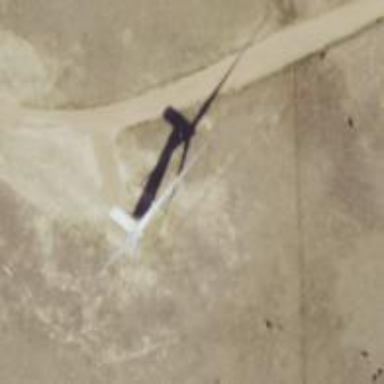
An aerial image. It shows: Wind generator powered by wind. The generator type is horizontal axis and it uses wind turbines.